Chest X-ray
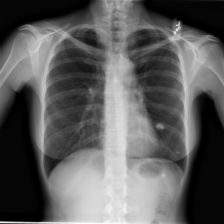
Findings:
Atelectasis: negative
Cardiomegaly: negative
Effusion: negative
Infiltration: negative
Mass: negative
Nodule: negative
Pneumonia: negative
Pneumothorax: negative
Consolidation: negative
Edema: negative
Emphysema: negative
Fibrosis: negative
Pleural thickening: negative
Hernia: negative